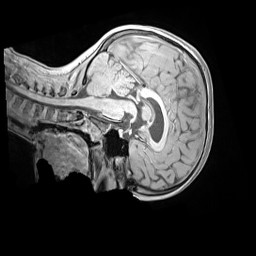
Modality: MP2RAGE
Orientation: sagittal
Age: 9
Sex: female
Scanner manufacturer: siemens
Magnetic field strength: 3 T
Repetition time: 4 s
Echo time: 0.00303 s